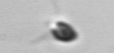
Label: Pyramimonas